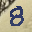
Label: 8